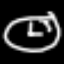
Label: clock